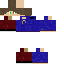
A male human skin with medium skin, wearing brown long hair dressed in a blue hoodie and red pants, featuring a closed mouth.